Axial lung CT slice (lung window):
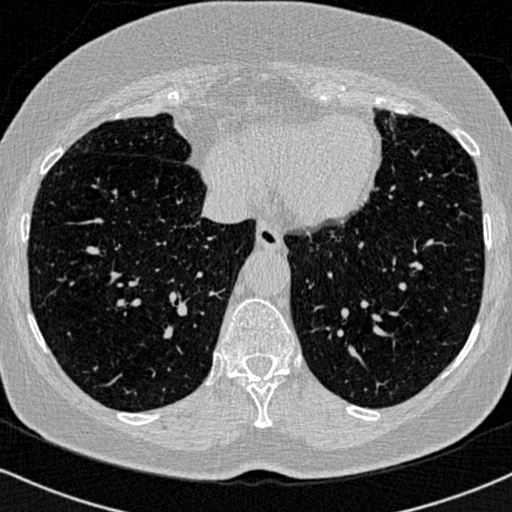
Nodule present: no